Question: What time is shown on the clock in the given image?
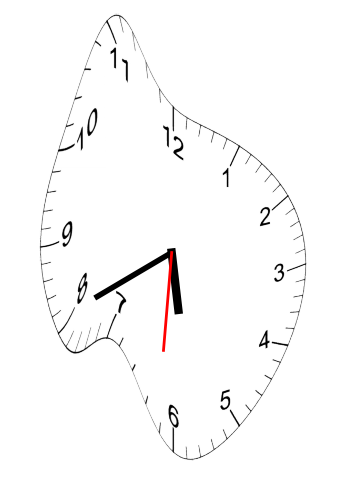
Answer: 05:40:31